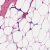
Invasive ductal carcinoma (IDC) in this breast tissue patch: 0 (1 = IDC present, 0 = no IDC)